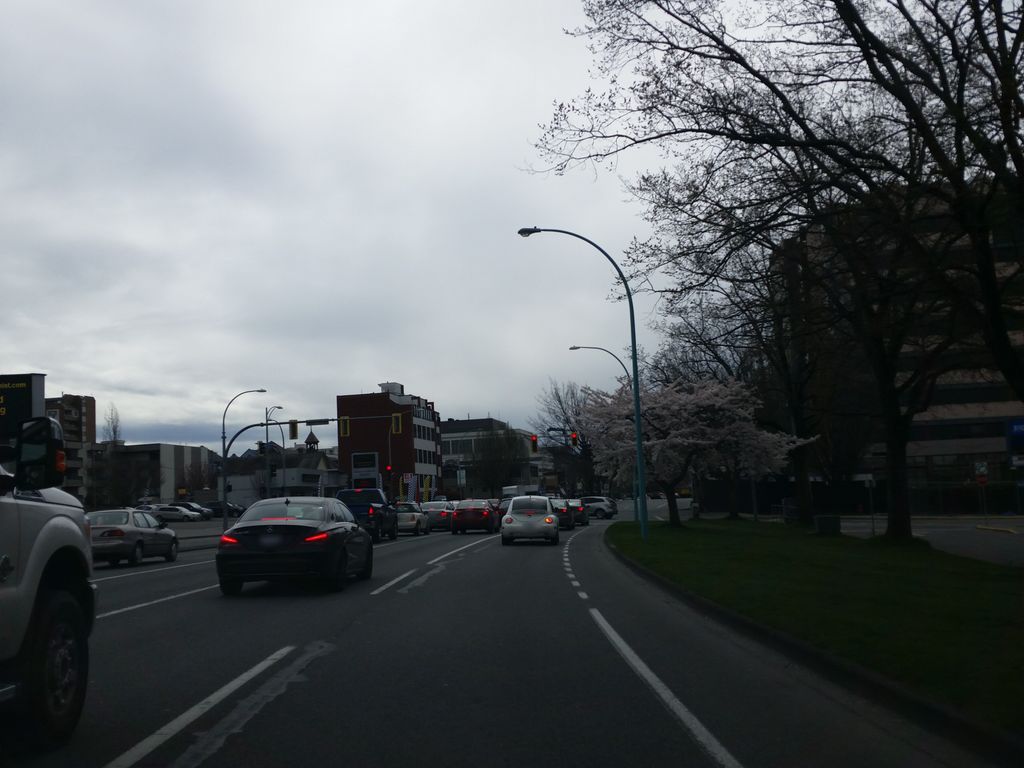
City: victoria